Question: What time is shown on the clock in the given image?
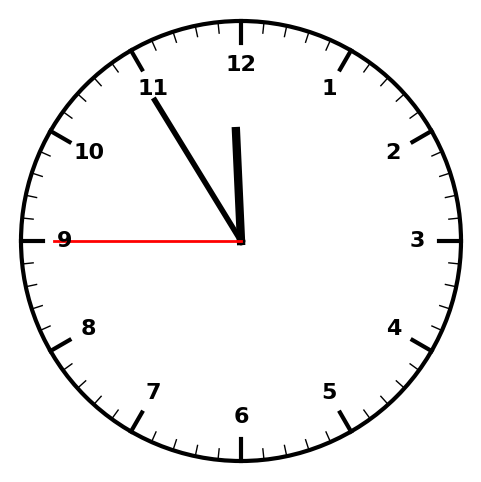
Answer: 11:54:45